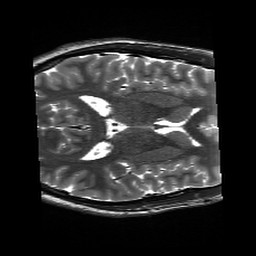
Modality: T2w
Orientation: axial
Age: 19
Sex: male